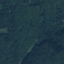
Land use / land cover: Forest